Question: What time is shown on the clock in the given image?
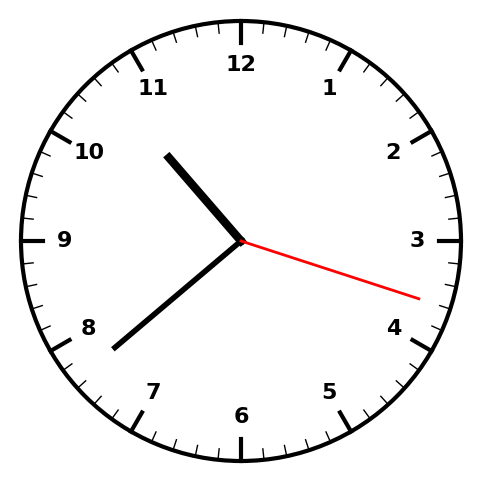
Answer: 10:38:18